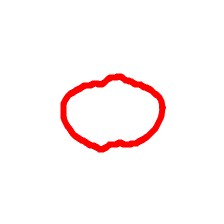
Shape: circle